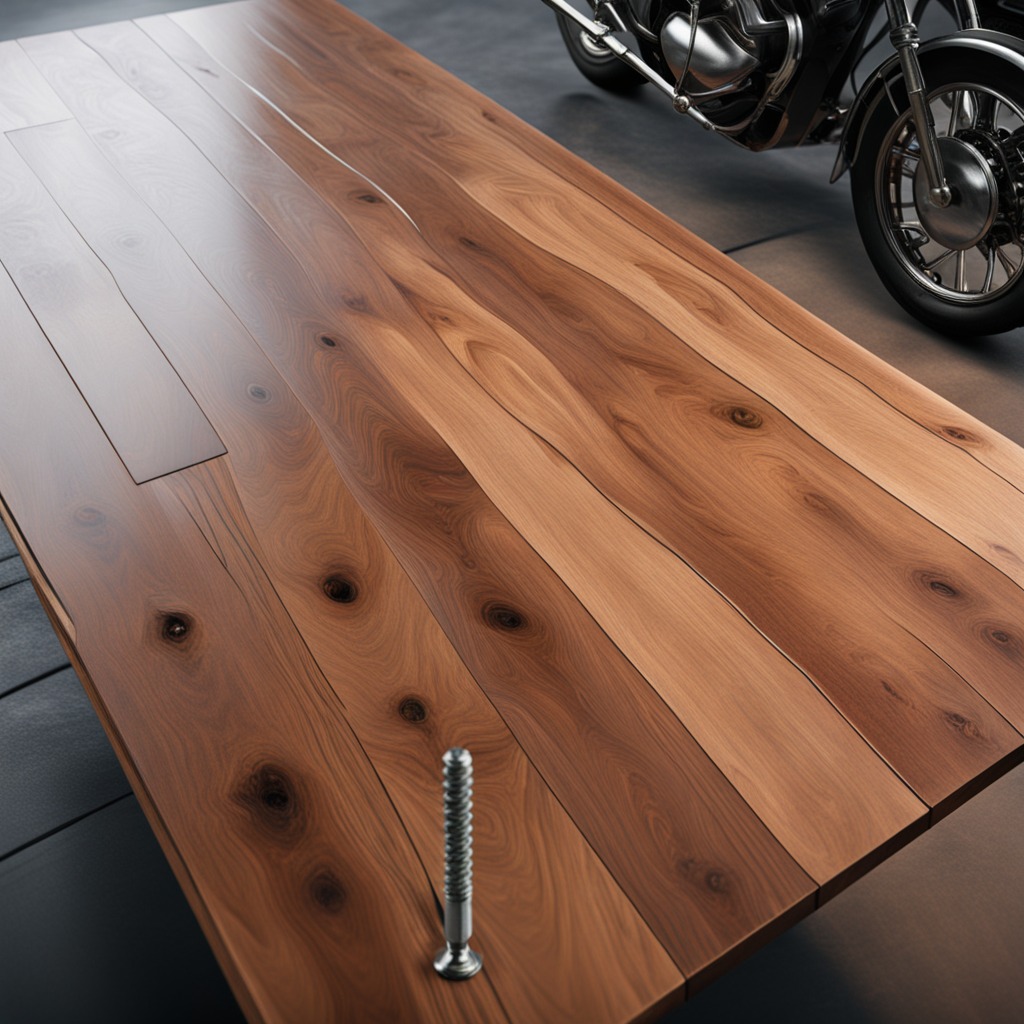
A metal screw lies on an oil-spilled wooden table in a vintage motorcycle garage.